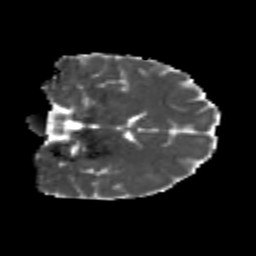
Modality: MD
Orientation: coronal
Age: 20
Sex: male
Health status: healthy
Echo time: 0.074 s